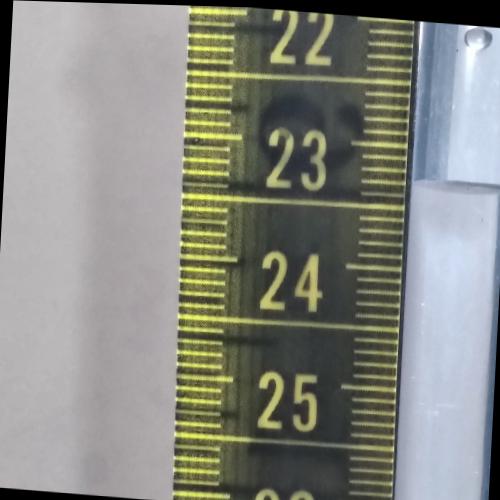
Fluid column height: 23.3 cm